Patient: sex M, age 21
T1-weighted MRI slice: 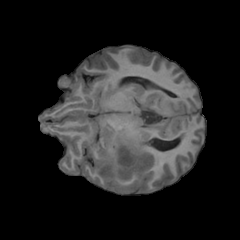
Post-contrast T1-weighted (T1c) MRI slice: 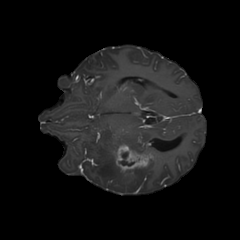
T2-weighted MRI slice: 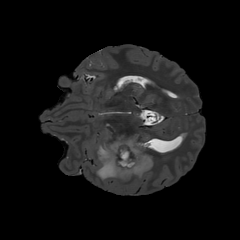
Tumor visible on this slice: yes
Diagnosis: Glioblastoma, IDH-wildtype
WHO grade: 4